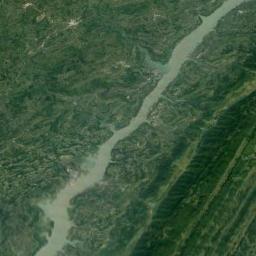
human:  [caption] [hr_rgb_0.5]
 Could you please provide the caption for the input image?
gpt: A winding, Light green river with many tributaries and green land on both sides .

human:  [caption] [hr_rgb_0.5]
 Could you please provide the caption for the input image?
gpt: The river goes through trees and grass .

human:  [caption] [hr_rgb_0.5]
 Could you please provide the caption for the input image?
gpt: The green river goes through the mountainous area covered with some vegetation .

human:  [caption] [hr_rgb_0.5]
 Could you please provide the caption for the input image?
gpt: There are many trees on either side of the river .

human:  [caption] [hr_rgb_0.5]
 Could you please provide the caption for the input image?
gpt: There are green meadows around the river .